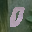
Label: 0